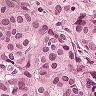
Metastatic tissue present: yes